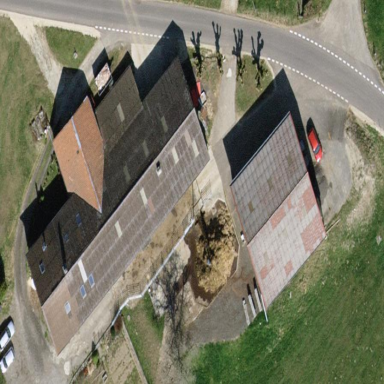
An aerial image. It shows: Farmyard area.